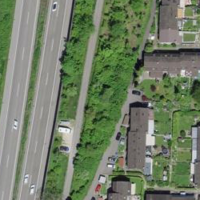
EUNIS habitat code: 57
Species observed at this site:
Milvus milvus